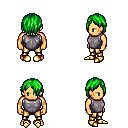
a pixel art fantasy rpg character, male body template, human, tanned skin, steel chest armor, gold greaves, green bangs hairstyle, gold boots, four views (front, back, left, right), 2x2 character sprite sheet, small pixel art, hard edges, no anti-aliasing